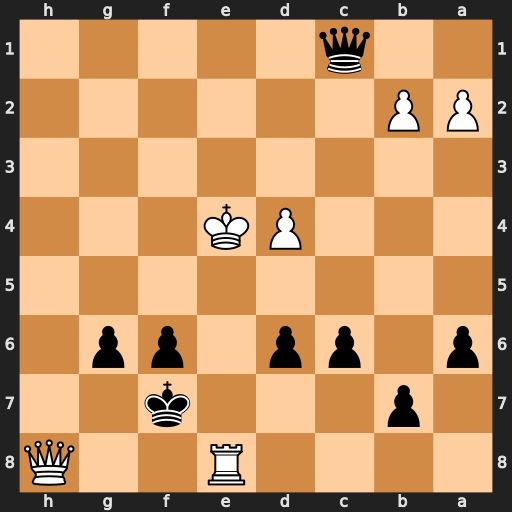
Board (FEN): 4R2Q/1p3k2/p1pp1pp1/8/3PK3/8/PP6/2q5
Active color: b
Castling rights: -
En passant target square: -
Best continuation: Qe1+ Kf3 Qxe8